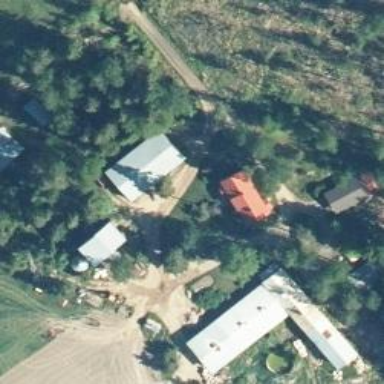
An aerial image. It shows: Farmyard area.